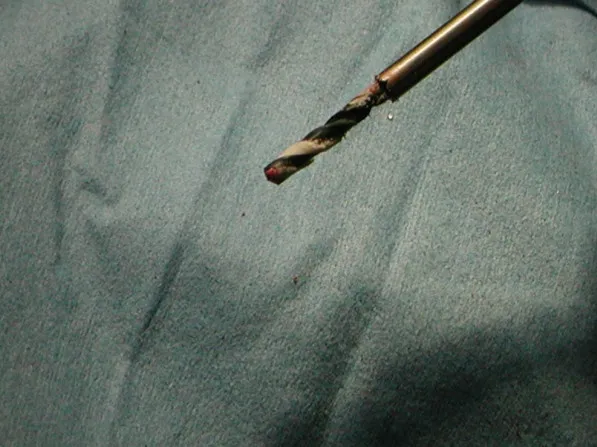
High-speed steel drill bit used for drilling osteopetrotic sclerosed bone.
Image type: radiology (x_ray)